Question: Here is my python code
'''
DosCmd = 'matlab -wait -automation -nosplash -r "run '' + to_run + "'""
os.system(DosCmd)
curve_file = open('curve/'+str(index)+'.curve','r')
'''
I run a .m file in a python script,it works fine but after executing the .m file,it is stuck in 'os.system(DosCmd)'.
To make python run the following code,I have to close this window:

Since this part of code is in a loop,it really disturbs me.
I found someone on the Internet says that matlab can exits automatically after executing the .m file,but mine just doesn't.Will someone tell what I did wrong or what should I do?Thx!
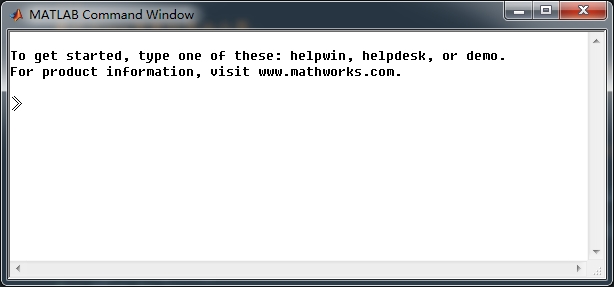
Answer: Add a call to 'exit' to the MATLAB code that you execute.
'''
DosCmd = 'matlab -wait -automation -nosplash -r "run '' + to_run + "', exit""
'''
Your quoting looks a little wonky mind you, but you just need to add ', exit' to the end of the command that you pass in the '-r' argument.
By the way, this would be a lot easier with 'subprocess' so that you could let 'subprocess' do the quoting for you.
'''
subprocess.check_call(['matlab', '-wait', '-automation', '-nosplash',
'-r', 'run ' + to_run + ', exit'])
'''